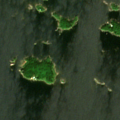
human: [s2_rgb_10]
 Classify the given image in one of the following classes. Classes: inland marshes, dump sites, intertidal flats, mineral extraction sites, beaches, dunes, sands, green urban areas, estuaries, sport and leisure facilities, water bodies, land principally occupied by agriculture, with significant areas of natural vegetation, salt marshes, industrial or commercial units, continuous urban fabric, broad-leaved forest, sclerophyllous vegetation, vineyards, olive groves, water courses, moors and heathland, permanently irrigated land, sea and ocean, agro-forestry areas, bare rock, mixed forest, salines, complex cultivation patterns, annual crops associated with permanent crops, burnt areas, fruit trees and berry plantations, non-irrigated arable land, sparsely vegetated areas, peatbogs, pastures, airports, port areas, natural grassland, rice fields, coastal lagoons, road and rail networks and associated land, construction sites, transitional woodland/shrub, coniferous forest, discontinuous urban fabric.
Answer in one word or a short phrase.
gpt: mixed forest, sea and ocean